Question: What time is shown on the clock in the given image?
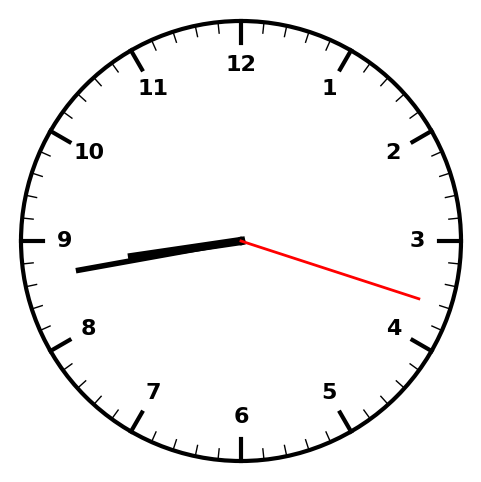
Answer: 08:43:18